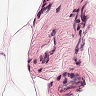
Metastatic tissue present: no